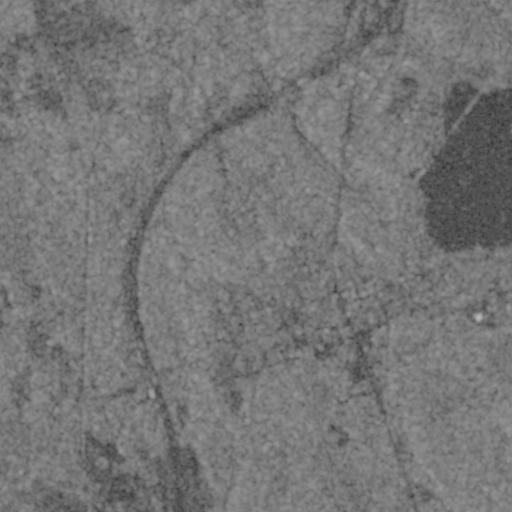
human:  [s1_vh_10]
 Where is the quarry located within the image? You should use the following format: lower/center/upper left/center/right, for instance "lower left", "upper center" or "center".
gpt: The quarry is located in the lower left of the image.
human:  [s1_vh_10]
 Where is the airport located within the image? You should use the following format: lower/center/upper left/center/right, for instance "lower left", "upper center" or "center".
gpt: There is no airport in the image.

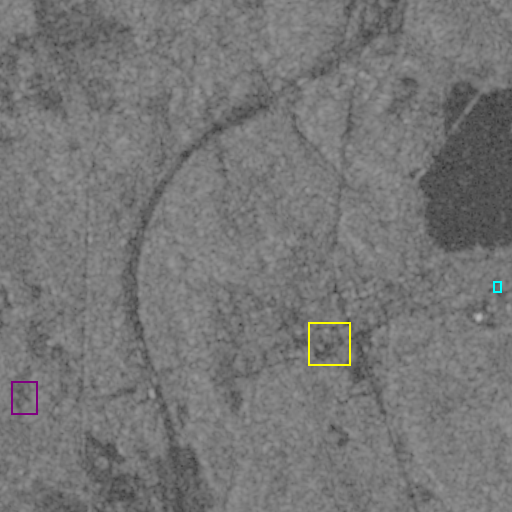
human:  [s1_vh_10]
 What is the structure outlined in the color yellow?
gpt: The structure outlined in yellow is a park.
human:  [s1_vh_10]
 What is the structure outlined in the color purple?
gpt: The structure outlined in purple is a quarry.
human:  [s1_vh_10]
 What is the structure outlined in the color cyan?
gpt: The structure outlined in cyan is a building.
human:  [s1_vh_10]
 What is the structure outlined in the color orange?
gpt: There is no orange outline.